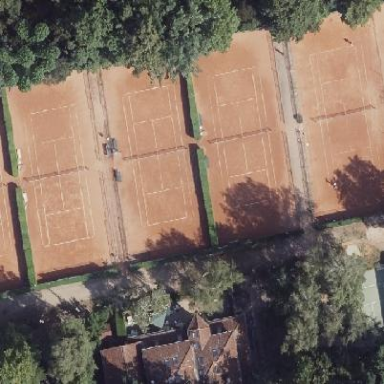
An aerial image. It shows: Tennis court with sandy surface located in pitch designated for leisure land.